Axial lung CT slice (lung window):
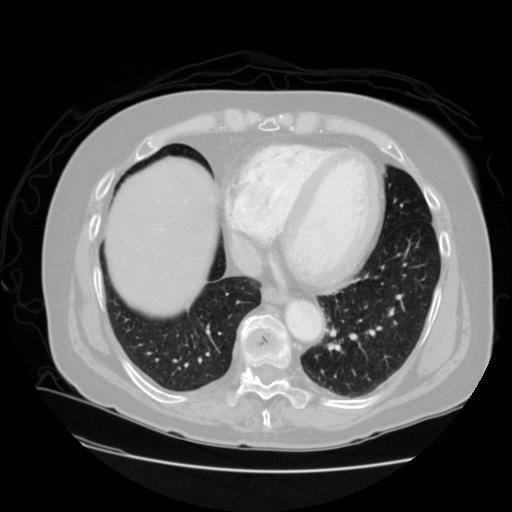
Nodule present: no